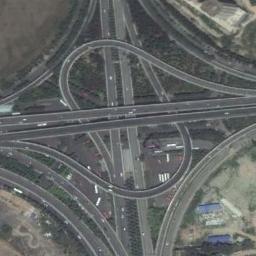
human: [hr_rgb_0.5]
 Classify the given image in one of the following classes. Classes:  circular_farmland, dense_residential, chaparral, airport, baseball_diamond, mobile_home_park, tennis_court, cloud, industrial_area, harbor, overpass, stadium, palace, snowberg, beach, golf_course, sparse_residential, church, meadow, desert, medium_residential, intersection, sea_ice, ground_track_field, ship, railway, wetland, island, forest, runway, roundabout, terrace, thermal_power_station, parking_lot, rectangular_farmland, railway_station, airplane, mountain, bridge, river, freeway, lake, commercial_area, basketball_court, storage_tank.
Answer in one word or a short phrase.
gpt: overpass